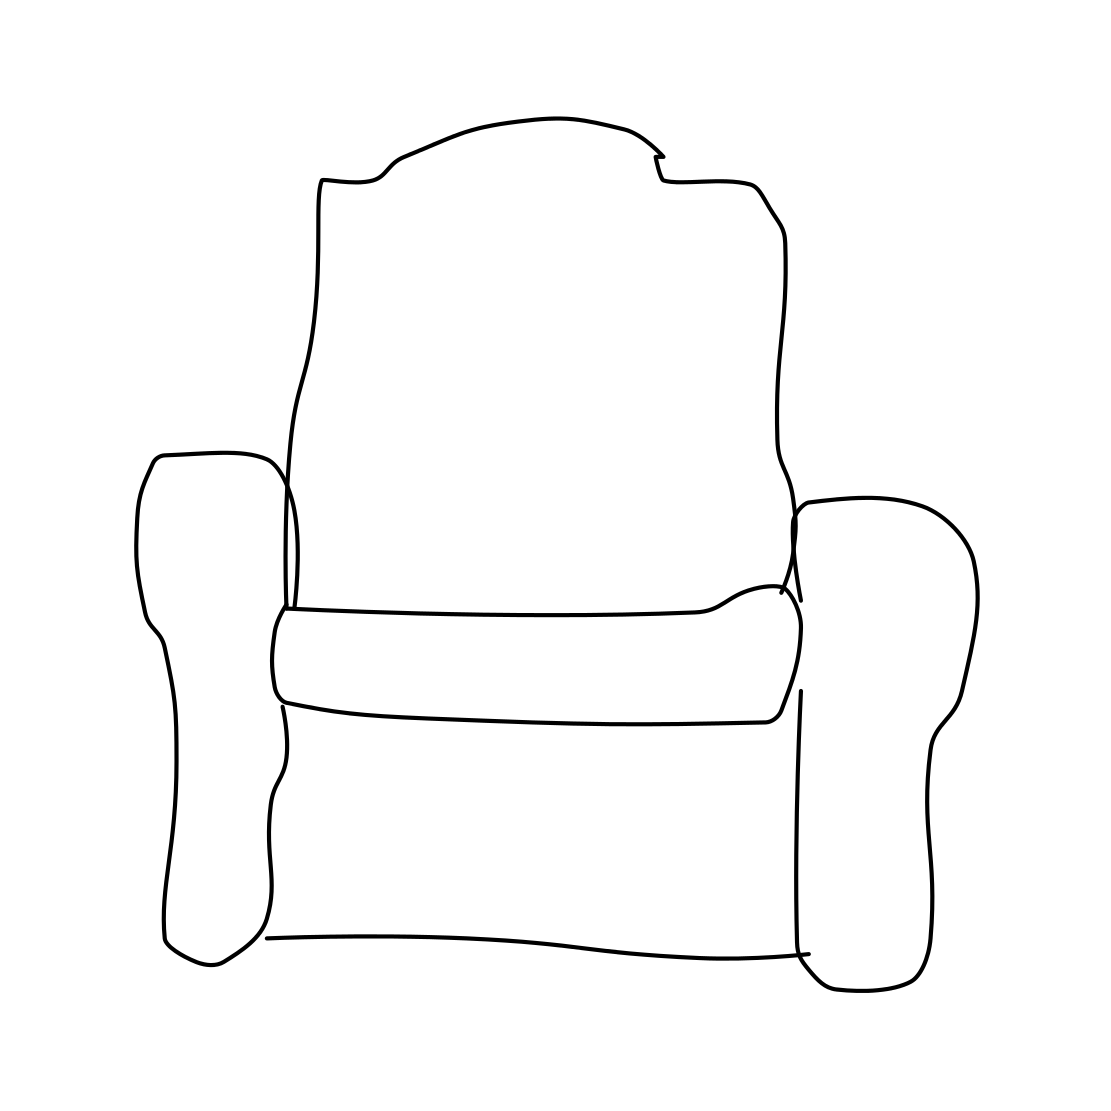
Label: armchair